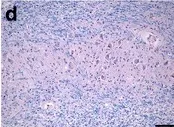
Degenerative changes in the patient's dentate nucleus (b, d, f, h) compared with a control (a, c, e, g) with LH&E stain (a-d), GAD immunostain (e-f) and calbindinD28k immunostain (g-h). A, b Myelin pallor in the patient's amiculum (a) and hilum (h) of the dentate nucleus. C, d Dentate neuronal density is normal, although the soma of these neurons was often atrophic (d). Marked reduction of afferent synaptic density from Purkinje cells in dentate demonstrated by GAD (e, f) and calbinidinD28k immunostain (g, h). 100 mum.
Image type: pathology (immunostaining)